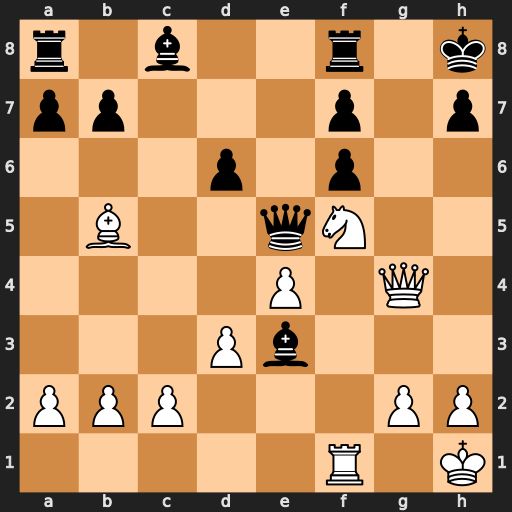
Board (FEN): r1b2r1k/pp3p1p/3p1p2/1B2qN2/4P1Q1/3Pb3/PPP3PP/5R1K
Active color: w
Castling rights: -
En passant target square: -
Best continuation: Qg7#